Question: I am using iTextSharp in my application to generate a barcode. Though everything is working as I wanted, I need to display the value of the barcode under the barcode like the one showin in the attached image.

Below is the C# code I use:
'''
Barcode39 barcodeImg = new Barcode39();
barcodeImg.Code = barcodeValue.ToString();
barcodeImg.CreateDrawingImage(System.Drawing.Color.Black, System.Drawing.Color.White).Save(stream, ImageFormat.Png);
'''
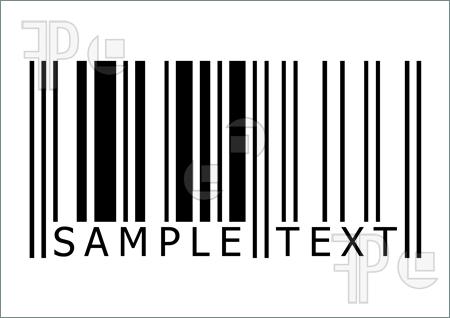
Answer: This is code I found while searching the net. Hope this solves your problem:
'''
string prodCode = context.Request.QueryString.Get("code");
context.Response.ContentType = "image/gif";
if (prodCode.Length > 0)
{
Barcode128 code128 = new Barcode128();
code128.CodeType = Barcode.CODE128;
code128.ChecksumText = true;
code128.GenerateChecksum = true;
code128.StartStopText = true;
code128.Code = prodCode;
System.Drawing.Bitmap bm = new System.Drawing.Bitmap(code128.CreateDrawingImage(System.Drawing.Color.Black, System.Drawing.Color.White));
bm.Save(context.Response.OutputStream, System.Drawing.Imaging.ImageFormat.Gif);
}
'''